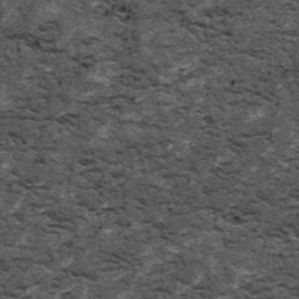
Label: frost